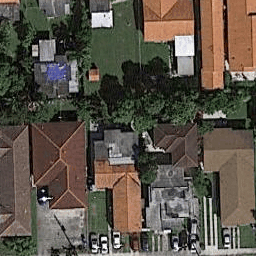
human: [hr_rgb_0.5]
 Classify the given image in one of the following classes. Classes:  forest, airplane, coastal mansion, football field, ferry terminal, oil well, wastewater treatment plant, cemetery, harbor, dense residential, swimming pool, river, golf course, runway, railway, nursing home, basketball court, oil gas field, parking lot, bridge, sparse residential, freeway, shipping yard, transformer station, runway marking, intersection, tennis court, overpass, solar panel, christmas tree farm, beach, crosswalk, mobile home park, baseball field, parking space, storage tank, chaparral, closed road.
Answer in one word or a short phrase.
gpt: dense residential